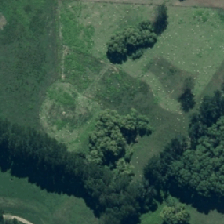
Land cover: deciduous_hardwood